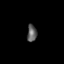
Tissue: prostate
Cell type: T cells
Senescence score: 0.2608
Nuclear area (px): 159
Mean DAPI intensity: 95.61